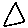
Label: triangle